Question: I have been trying to rotate a cube using OpenGL running in an SDL full-screen window. I managed to do this quite successfully with 'glRotatef()', however I experienced "gimbal lock" and other problems associated with Euler angles. Wanting to improve my program, I researched quaternions. I coded a quaternion class, following the directions on <URL>', however . I checked my quaternion to matrix conversion and my quaternion multiplication code, but I can't find anything wrong.
Here is a photo of the problem:

And here is the complete program that displayed those cubes (requires SDL and OpenGL)
'''
//==============================================================================
#include <cmath>
#include <SDL/SDL.h>
#include <SDL/SDL_opengl.h>
namespace game_lib
{
struct vec3
{
vec3() : x(0), y(0), z(0) { }
vec3(float x, float y, float z) : x(x), y(y), z(z) { }
vec3 normalize();
inline float lenSqr() { return x*x + y*y + z*z; }
float len();
inline vec3 operator+(vec3 v) { v.x += x; v.y += y; v.z += z; return v; }
inline vec3 operator-(vec3 v) { v.x = x - v.x; v.y = y - v.y; v.z = z - v.z; return v; }
inline vec3 operator*(float f) { return vec3(f*x, f*y, f*z); }
inline vec3 operator/(float f) { return vec3(x/f, y/f, z/f); }
bool operator==(vec3 v);
float x, y, z;
enum faces { FRONT, BACK, LEFT, RIGHT, TOP, BOTTOM };
};
inline vec3 operator*(float f, vec3 v) { return v*f; }
struct quaternion
{
quaternion() : w(1), x(0), y(0), z(0) { }
quaternion(float w, float x, float y, float z) : w(w), x(x), y(y), z(z) { }
quaternion(float angle, vec3 axis);
quaternion normalize();
inline float lenSqr() { return w*w + x*x + y*y + z*z; }
float len();
quaternion operator*(quaternion);
float w, x, y, z;
};
void DrawGLCuboid(vec3 centre, vec3 dimensions, quaternion rotation, const vec3 colours[6]);
}
const int EPSILON = 0.001;
inline bool feq(float f1, float f2)
{
const float diff = f1 - f2;
return (diff > -EPSILON) && (diff < EPSILON);
}
//{=================== vec3 methods =================
game_lib::vec3 game_lib::vec3::normalize()
{
const float lengthSqr = lenSqr();
if (lengthSqr > 1-EPSILON*EPSILON and lengthSqr < 1+EPSILON*EPSILON) // Optimisation to not re-normalize a normalized vector
return *this;
const float length = std::sqrt(lengthSqr);
return game_lib::vec3(x/length, y/length, z/length);
}
float game_lib::vec3::len() { return std::sqrt(lenSqr()); }
bool game_lib::vec3::operator==(vec3 v) { return feq(v.x,x) and feq(v.y, y) and feq(v.z, z); }
//}==================================================
//{================ quaternion methods ==============
game_lib::quaternion::quaternion(float angle, vec3 axis)
{
const vec3 axisN = axis.normalize();
const float sin_a_2 = std::sin(angle*M_PI/360);
w = std::cos(angle*M_PI/360);
x = axisN.x*sin_a_2;
y = axisN.y*sin_a_2;
z = axisN.z*sin_a_2;
}
game_lib::quaternion game_lib::quaternion::normalize()
{
const float lengthSqr = lenSqr();
if (lengthSqr > 1-EPSILON*EPSILON and lengthSqr < 1+EPSILON*EPSILON) // Optimisation to not re-normalize a normalized quaternion
return *this;
const float length = std::sqrt(lengthSqr);
return game_lib::quaternion(w/length, x/length, y/length, z/length);
}
float game_lib::quaternion::len() { return std::sqrt(lenSqr()); }
game_lib::quaternion game_lib::quaternion::operator*(game_lib::quaternion q)
{
return game_lib::quaternion(w*q.w - x*q.x - y*q.y - z*q.z, w*q.x + x*q.w + y*q.z - z*q.y, w*q.y - x*q.z + y*q.w + z*q.x, w*q.z + x*q.y - y*q.x + z*q.w);
}
//}==================================================
void game_lib::DrawGLCuboid(vec3 cen, vec3 dim, quaternion rot, const vec3 col[6])
{
glPushMatrix();
glTranslatef(cen.x, cen.y, cen.z);
vec3 dim_2 = 1/2*dim;
const quaternion r_norm = rot.normalize();
// Quaternion to matrix
const float x_x = r_norm.x*r_norm.x, y_y = r_norm.y*r_norm.y, z_z = r_norm.z*r_norm.z;
const float w_x = r_norm.w*r_norm.x, w_y = r_norm.w*r_norm.y, w_z = r_norm.w*r_norm.z;
const float x_y = r_norm.x*r_norm.y, x_z = r_norm.x*r_norm.z, y_z = r_norm.y*r_norm.z;
GLfloat matrix[16];
// Column 1 // Column 2 // Column 3 // Column 4
matrix[0] = 1-2*(y_y+z_z); matrix[4] = 2*(x_y-w_z); matrix[8] = 2*(x_z+w_y); matrix[12] = 0;
matrix[1] = 2*(x_y+w_z); matrix[5] = 1-2*(x_x+z_z); matrix[9] = 2*(y_z+w_x); matrix[13] = 0;
matrix[2] = 2*(x_z-w_y); matrix[6] = 2*(y_z-w_x); matrix[10] = 1-2*(x_x+y_y); matrix[14] = 0;
matrix[3] = 0; matrix[7] = 0; matrix[11] = 0; matrix[15] = 1;
/* From http://www.cprogramming.com/tutorial/3d/quaternions.html
1-2y2-2z2 2xy-2wz 2xz+2wy 0
2xy+2wz 1-2x2-2z2 2yz+2wx 0
2xz-2wy 2yz-2wx 1-2x2-2y2 0
0 0 0 1
*/
glMultMatrixf(matrix);
glBegin(GL_QUADS);
int i = vec3::FRONT;
glColor3f(col[i].x, col[i].y, col[i].z);
glVertex3f(-1, 1, 1);
glVertex3f(1, 1, 1);
glVertex3f(1, -1, 1);
glVertex3f(-1, -1, 1);
i = vec3::BACK;
glColor3f(col[i].x, col[i].y, col[i].z);
glVertex3f(-1, 1, -1);
glVertex3f(1, 1, -1);
glVertex3f(1, -1, -1);
glVertex3f(-1, -1, -1);
i = vec3::LEFT;
glColor3f(col[i].x, col[i].y, col[i].z);
glVertex3f(-1, 1, 1);
glVertex3f(-1, -1, 1);
glVertex3f(-1, -1, -1);
glVertex3f(-1, 1, -1);
i = vec3::RIGHT;
glColor3f(col[i].x, col[i].y, col[i].z);
glVertex3f(1, 1, 1);
glVertex3f(1, -1, 1);
glVertex3f(1, -1, -1);
glVertex3f(1, 1, -1);
i = vec3::BOTTOM;
glColor3f(col[i].x, col[i].y, col[i].z);
glVertex3f(-1, -1, 1);
glVertex3f(1, -1, 1);
glVertex3f(1, -1, -1);
glVertex3f(-1, -1, -1);
i = vec3::TOP;
glColor3f(col[i].x, col[i].y, col[i].z);
glVertex3f(-1, 1, 1);
glVertex3f(1, 1, 1);
glVertex3f(1, 1, -1);
glVertex3f(-1, 1, -1);
glColor3f(1, 1, 1);
// Following three quads are axes to help determine rotational correctness...
// x-axis
glVertex3f(-2, 0.05, 0.05);
glVertex3f(2, 0.05, 0.05);
glVertex3f(2, -0.05, -0.05);
glVertex3f(-2, -0.05, -0.05);
// y-axis
glVertex3f(0.05, -2, 0.05);
glVertex3f(0.05, 2, 0.05);
glVertex3f(-0.05, 2, -0.05);
glVertex3f(-0.05, -2, -0.05);
// z-axis
glVertex3f(0.05, 0.05, -2);
glVertex3f(0.05, 0.05, 2);
glVertex3f(-0.05, -0.05, 2);
glVertex3f(-0.05, -0.05, -2);
glEnd();
glPopMatrix();
}
using namespace game_lib;
struct SDL_Surface;
union SDL_Event;
class CApp {
private:
bool m_running, m_init;
SDL_Surface* m_screen;
float depth;
public:
CApp();
~CApp();
bool init();
int execute();
void cleanup();
private:
//void processEvent(SDL_Event* Event); // Usually I have this, but it's big and irrelevant (
void render();
};
//==============================================================================
CApp::CApp()
: m_running(true), m_init(false), m_screen(NULL), depth(-6) { }
CApp::~CApp()
{
if (m_init) cleanup();
}
//------------------------------------------------------------------------------
bool CApp::init()
{
if(SDL_Init(SDL_INIT_EVERYTHING) < 0)
return false;
SDL_GL_SetAttribute(SDL_GL_DOUBLEBUFFER, 1);
SDL_GL_SetAttribute(SDL_GL_RED_SIZE, 8);
SDL_GL_SetAttribute(SDL_GL_GREEN_SIZE, 8);
SDL_GL_SetAttribute(SDL_GL_BLUE_SIZE, 8);
SDL_GL_SetAttribute(SDL_GL_ALPHA_SIZE, 8);
SDL_GL_SetAttribute(SDL_GL_DEPTH_SIZE, 16);
SDL_GL_SetAttribute(SDL_GL_BUFFER_SIZE, 32);
SDL_GL_SetAttribute(SDL_GL_ACCUM_RED_SIZE, 8);
SDL_GL_SetAttribute(SDL_GL_ACCUM_GREEN_SIZE, 8);
SDL_GL_SetAttribute(SDL_GL_ACCUM_BLUE_SIZE, 8);
SDL_GL_SetAttribute(SDL_GL_ACCUM_ALPHA_SIZE, 8);
SDL_GL_SetAttribute(SDL_GL_MULTISAMPLEBUFFERS, 1);
SDL_GL_SetAttribute(SDL_GL_MULTISAMPLESAMPLES, 2);
const SDL_VideoInfo* inf = SDL_GetVideoInfo();
if((m_screen = SDL_SetVideoMode(inf->current_w, inf->current_h, 0, SDL_OPENGL | SDL_FULLSCREEN)) == NULL)
return false;
glClearColor(0, 0, 0, 0);
glClearDepth(1);
glEnable(GL_DEPTH_TEST);
glDepthFunc(GL_LEQUAL);
glViewport(0, 0, inf->current_w, inf->current_h);
glMatrixMode(GL_PROJECTION); // Camera space
glLoadIdentity();
gluPerspective(45.0f, 1024.0f/600.0f, 0.1f, 100.0f);
glEnable(GL_TEXTURE_2D);
glMatrixMode(GL_MODELVIEW); // Model space
glLoadIdentity();
m_init = true;
return true;
}
int CApp::execute()
{
if(init() == false)
return -1;
SDL_Event event;
while(m_running)
{
//while(SDL_PollEvent(&event))
// process events removed to save space
render();
SDL_Delay(10);
}
cleanup();
return 0;
}
void CApp::cleanup()
{
if (m_screen)
{
SDL_FreeSurface(m_screen);
m_screen = NULL;
}
SDL_Quit();
m_init = false;
}
void CApp::render()
{
glClear(GL_COLOR_BUFFER_BIT | GL_DEPTH_BUFFER_BIT);
glLoadIdentity();
glTranslatef(0.0f, 0.0f, depth);
//glRotatef(63, 0, 1, 0); // How I used to do rotation
//glRotatef(47, 1, 0, 0);
const vec3 c1colours[] = {vec3(1, 0, 0), vec3(0, 1, 0), vec3(1, 0.2, 1), vec3(0, 0, 1), vec3(1, 1, 0), vec3(1, 0.5, 1)};
const vec3 c2colours[] = {vec3(1, 0, 0), vec3(0, 1, 1), vec3(1, 1, 0), vec3(0, 1, 0), vec3(1, 0.5, 0), vec3(0.5, 0, 0)};
// New rotation method, but doesn't work...
const quaternion c1Rotation = quaternion(63, vec3(0, 1, 0)) * quaternion(47, vec3(1, 0, 0));
DrawGLCuboid(vec3(-2, 0, -2), vec3(2, 2, 2), c1Rotation, c1colours);
DrawGLCuboid(vec3(2.5, 0.3, -1.2), vec3(2, 2, 2), quaternion(72, vec3(0, 0, 1)), c2colours);
SDL_GL_SwapBuffers();
}
int main(int argc, char* argv[])
{
CApp theApp;
return theApp.execute();
}
'''
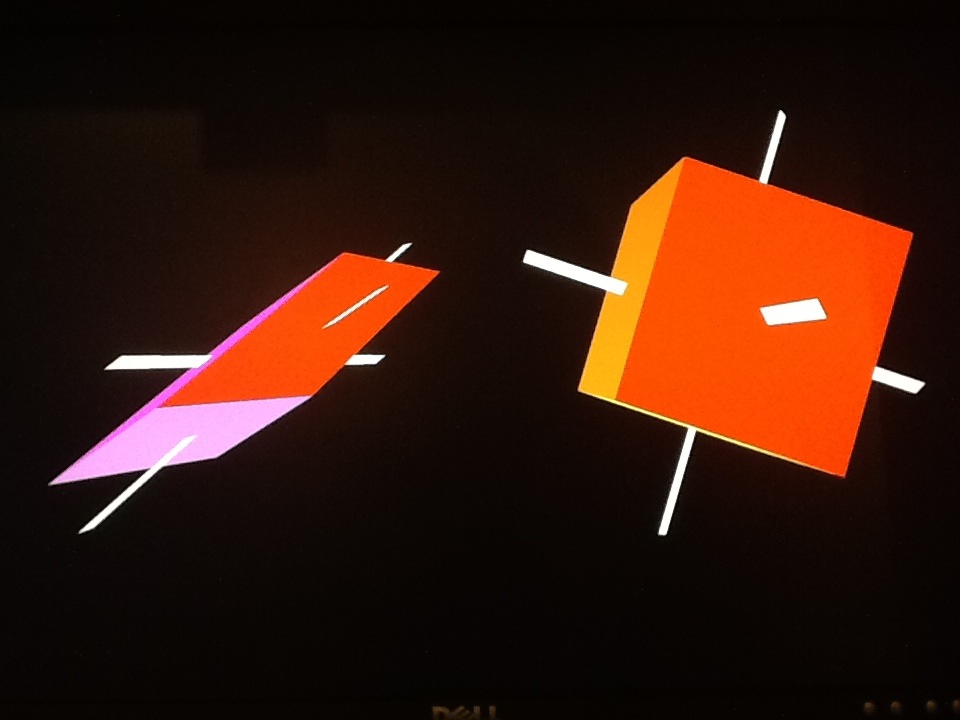
Answer: As said before, you're probably best off using a library that already does the math for you.
The problem here is that you've swapped signs for 'w_x' on 'matrix[6]' and 'matrix[9]'.
The relevant lines should read thusly:
'''
matrix[1] = 2*(x_y+w_z); matrix[5] = 1-2*(x_x+z_z); matrix[9] = 2*(y_z-w_x); matrix[13] = 0;
matrix[2] = 2*(x_z-w_y); matrix[6] = 2*(y_z+w_x); matrix[10] = 1-2*(x_x+y_y); matrix[14] = 0;
'''